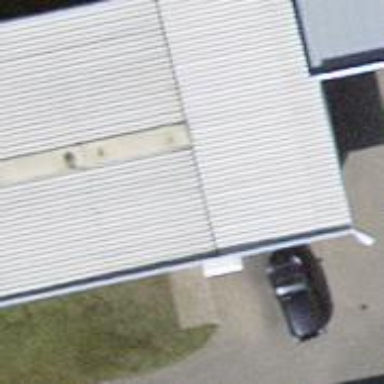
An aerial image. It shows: Car wash facility.